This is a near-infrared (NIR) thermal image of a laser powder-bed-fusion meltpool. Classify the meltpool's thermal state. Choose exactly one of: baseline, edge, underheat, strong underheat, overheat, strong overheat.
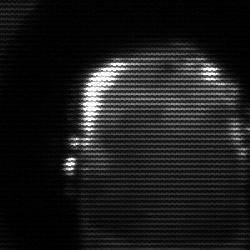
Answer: baseline